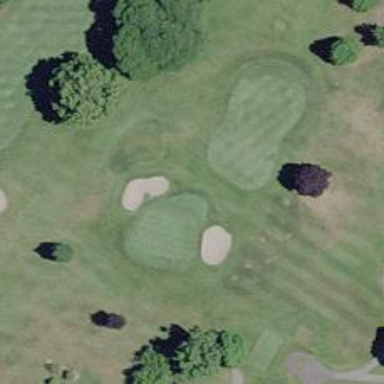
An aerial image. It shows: View of golf hole.